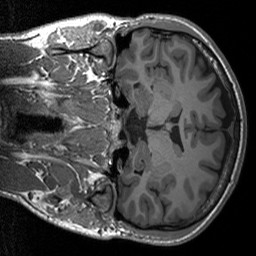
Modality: T1w
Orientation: coronal
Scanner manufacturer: siemens
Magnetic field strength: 3 T
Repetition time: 1.76 s
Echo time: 0.0022 s